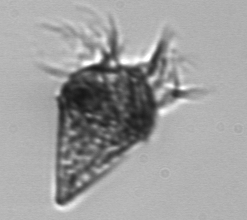
Label: Strombidium_wulffi